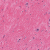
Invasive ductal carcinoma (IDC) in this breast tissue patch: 0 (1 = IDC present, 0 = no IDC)